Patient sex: M
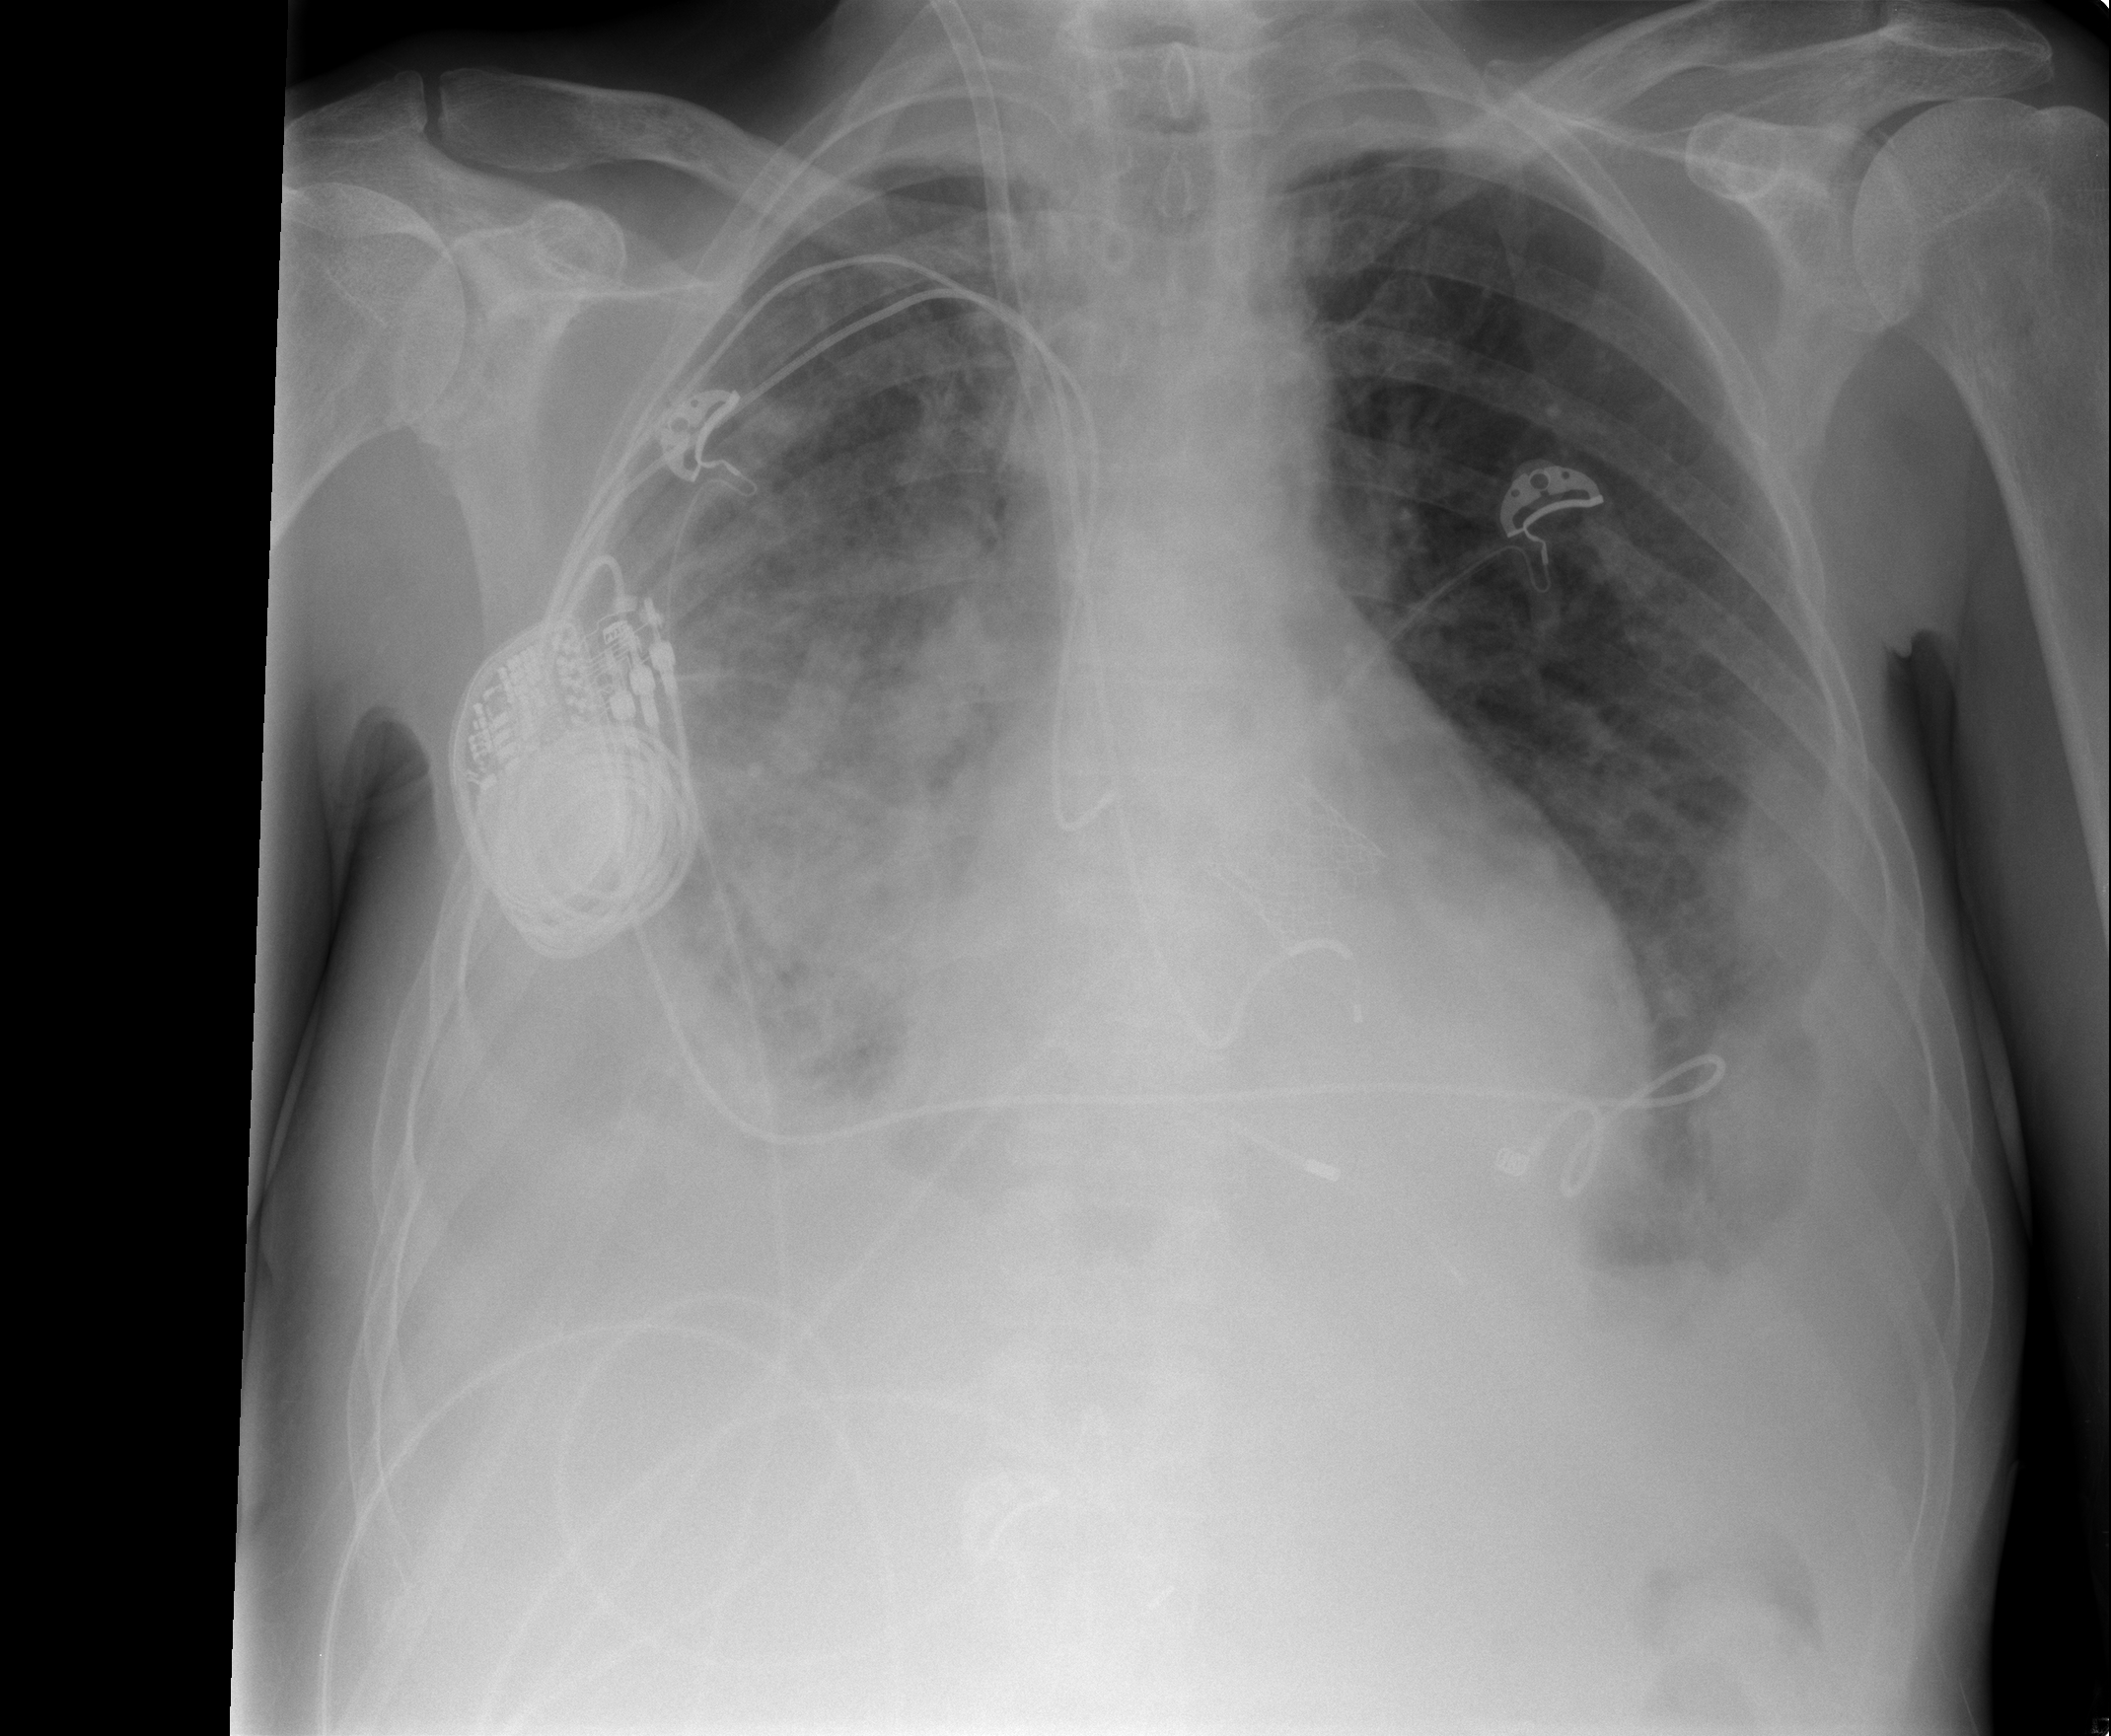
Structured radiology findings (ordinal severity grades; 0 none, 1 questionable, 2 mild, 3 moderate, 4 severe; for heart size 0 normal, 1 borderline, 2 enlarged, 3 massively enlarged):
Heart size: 2
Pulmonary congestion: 2
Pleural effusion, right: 3
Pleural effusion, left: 2
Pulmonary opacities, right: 3
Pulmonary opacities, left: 2
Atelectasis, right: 3
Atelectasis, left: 2